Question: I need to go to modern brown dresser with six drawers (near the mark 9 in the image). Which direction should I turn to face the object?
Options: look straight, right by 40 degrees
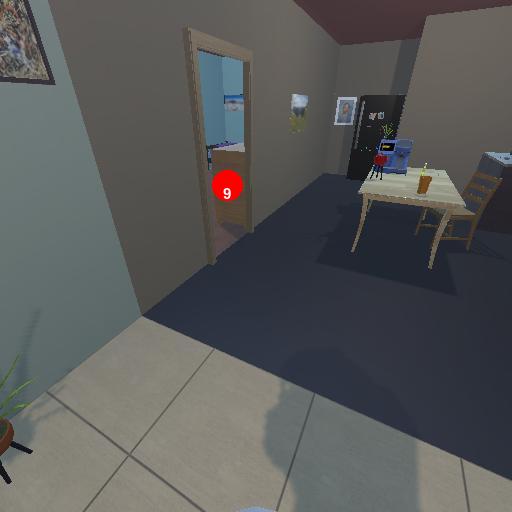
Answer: look straight